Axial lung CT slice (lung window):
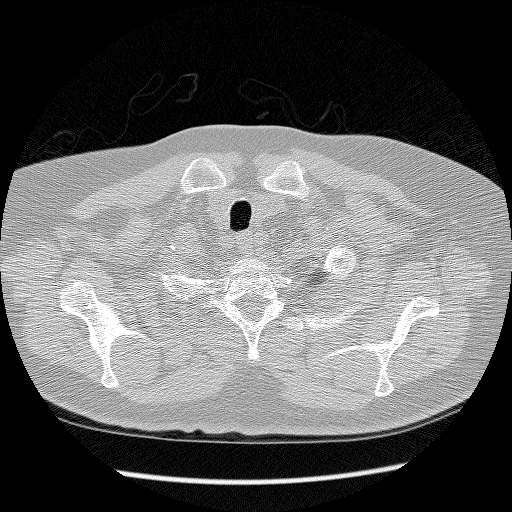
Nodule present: no